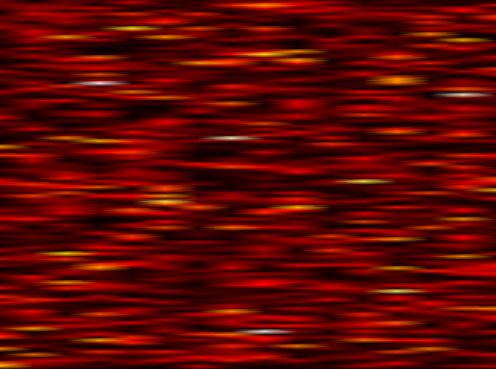
Label: OFDM